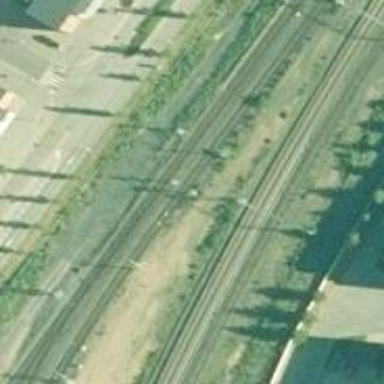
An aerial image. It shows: Railway signal.